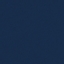
Land use / land cover class: SeaLake